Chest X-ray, AP view. Patient: 51 years old, sex M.
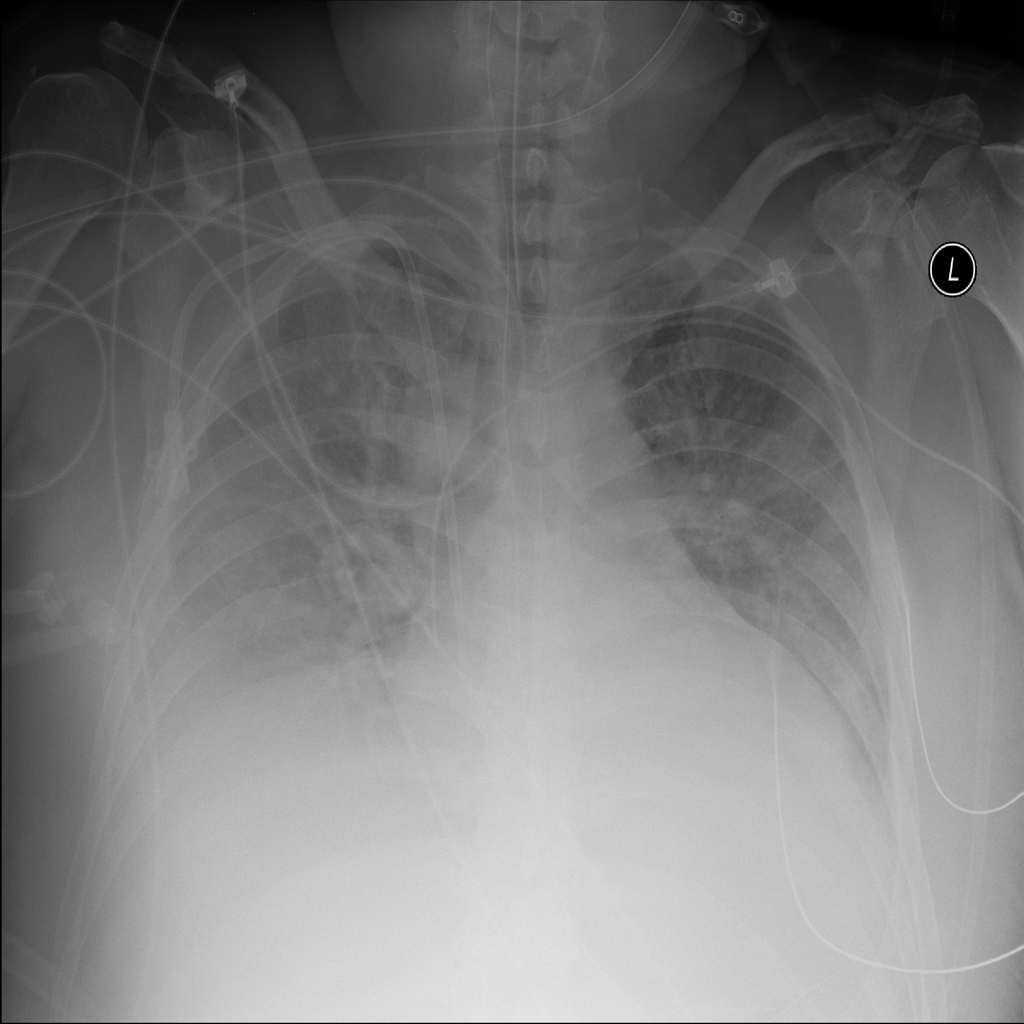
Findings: Atelectasis, Effusion, Infiltration